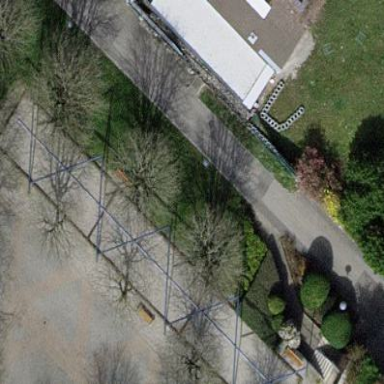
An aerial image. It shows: Pitch with fine gravel surface for playing boules.